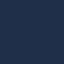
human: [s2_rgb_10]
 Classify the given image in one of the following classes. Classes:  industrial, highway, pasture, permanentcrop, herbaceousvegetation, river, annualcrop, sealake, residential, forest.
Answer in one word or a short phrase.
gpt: SeaLake